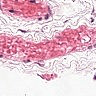
Metastatic tissue present: no